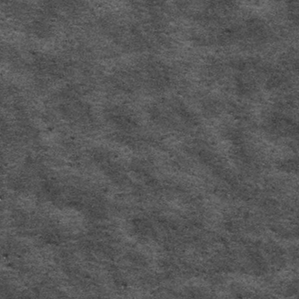
Label: frost